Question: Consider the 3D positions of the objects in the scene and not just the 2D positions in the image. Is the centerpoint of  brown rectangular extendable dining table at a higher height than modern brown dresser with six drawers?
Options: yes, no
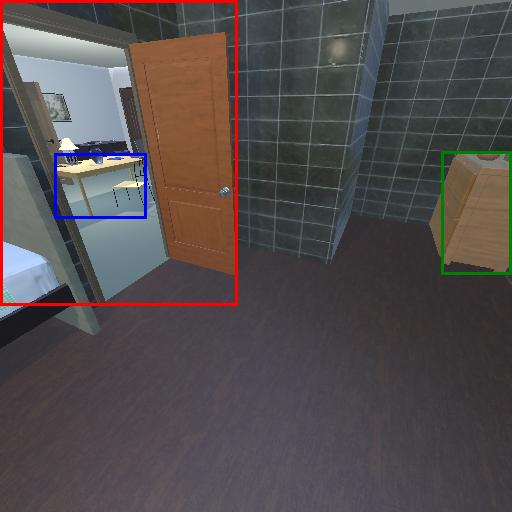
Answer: yes